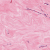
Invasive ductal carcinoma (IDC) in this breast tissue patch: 0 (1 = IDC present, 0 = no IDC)